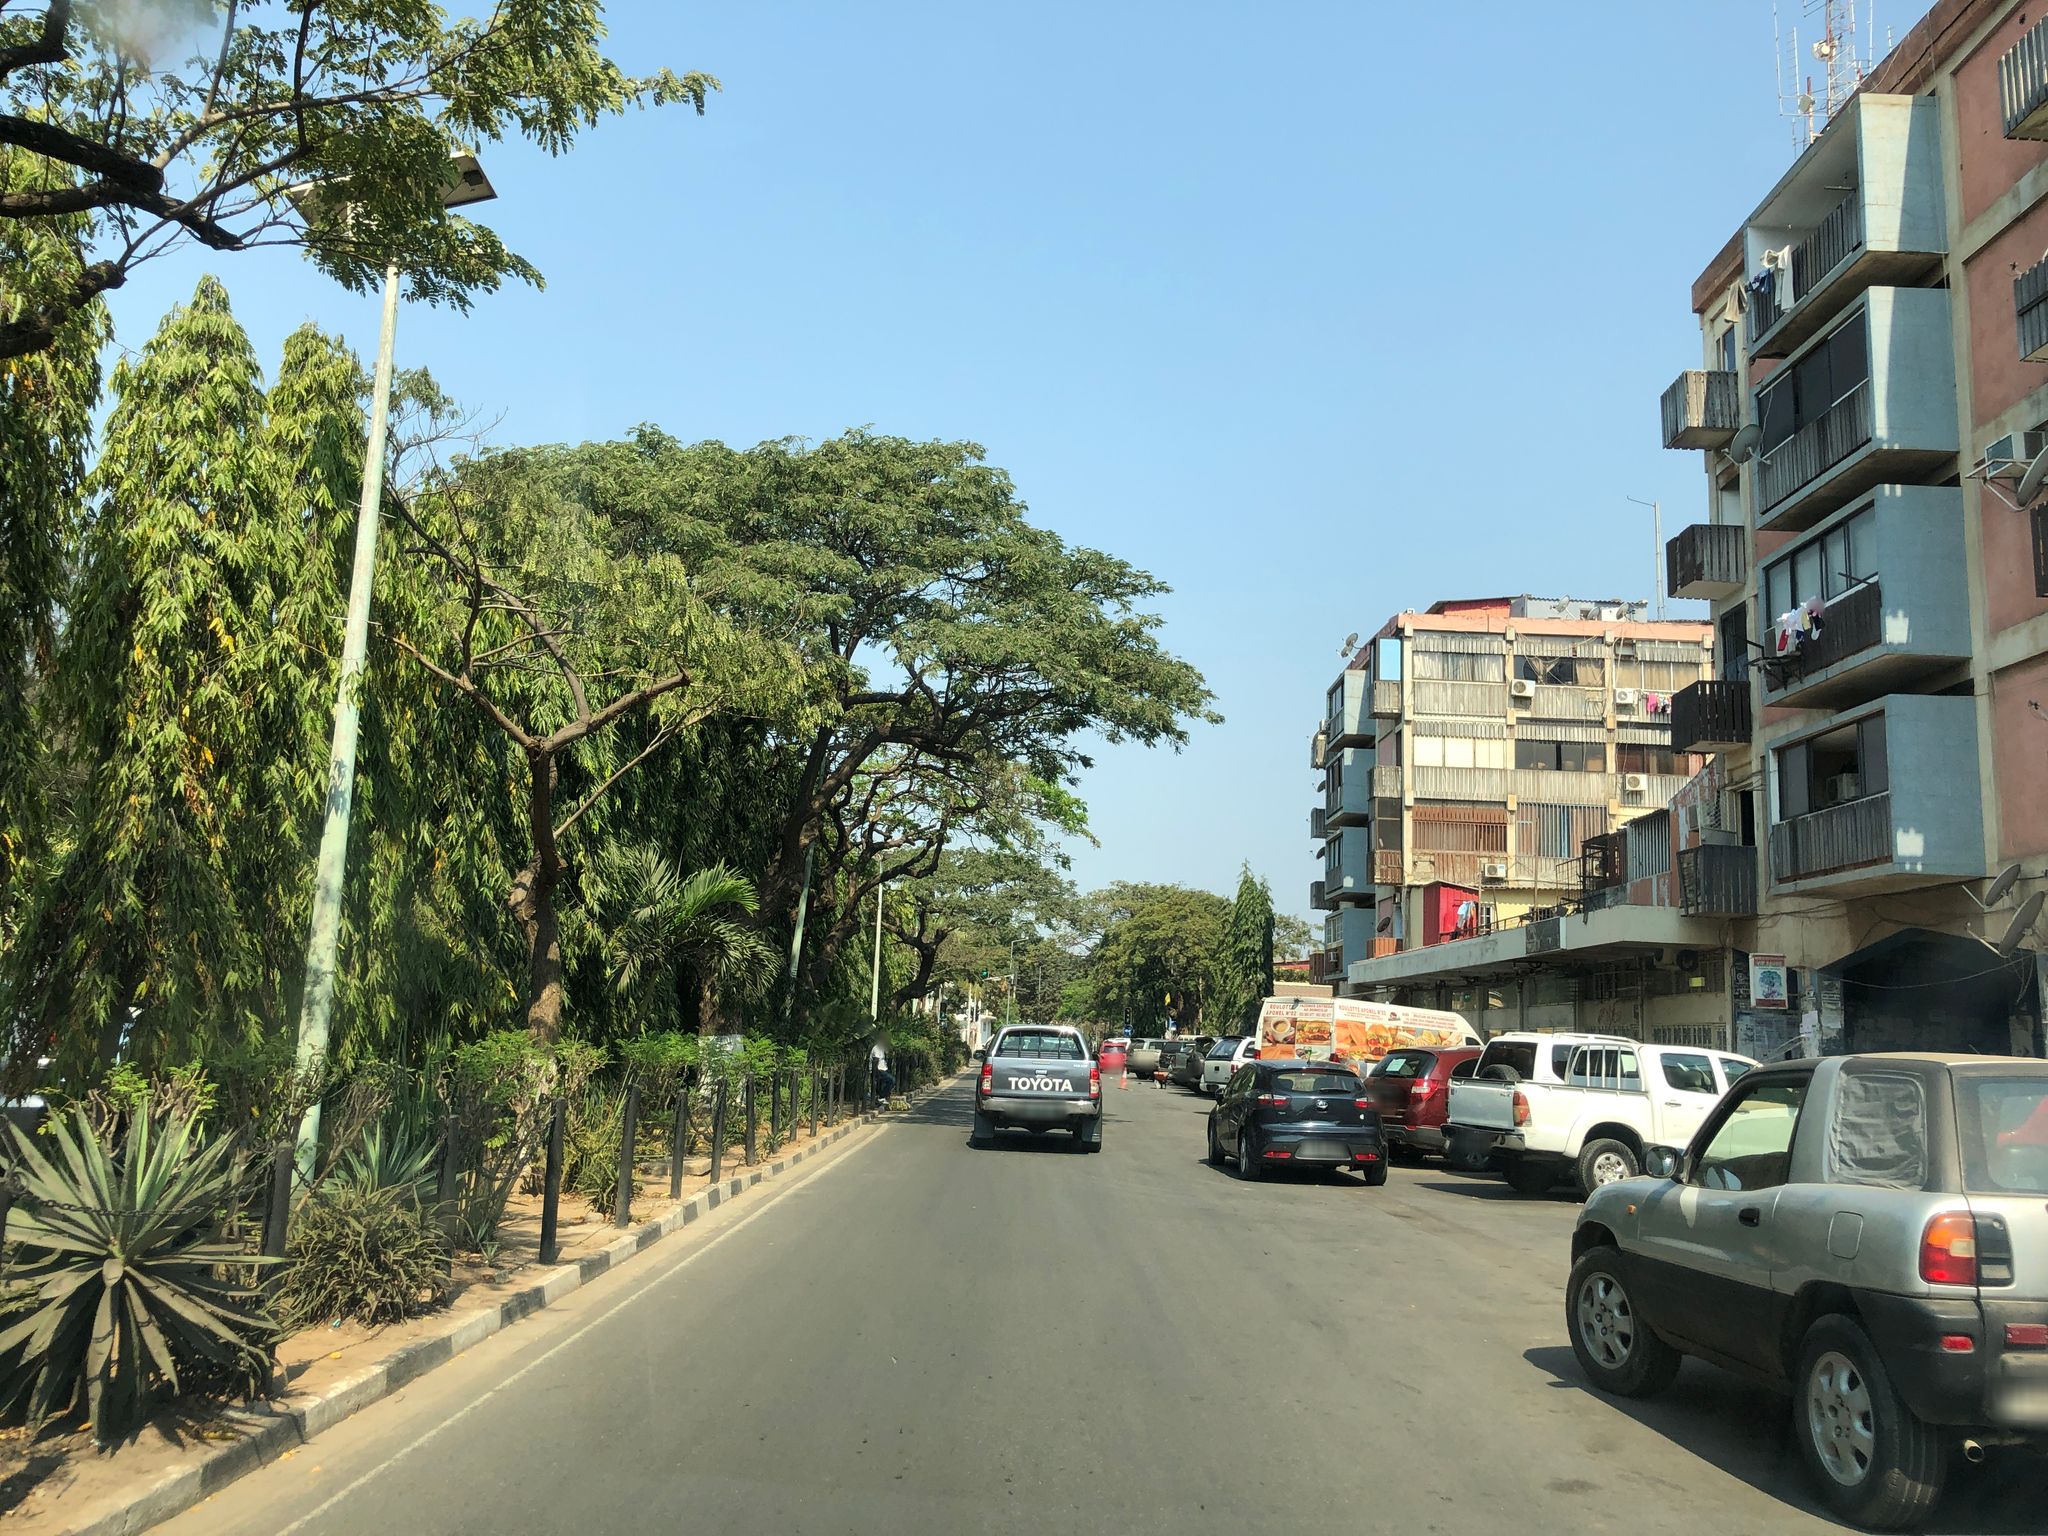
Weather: clear
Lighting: day
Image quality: good
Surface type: driving surface
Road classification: tertiary
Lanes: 2
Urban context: urban centre
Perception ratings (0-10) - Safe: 5.65, Lively: 9.61, Beautiful: 3.51, Boring: 4.04, Depressing: 4.13, Wealthy: 6.25